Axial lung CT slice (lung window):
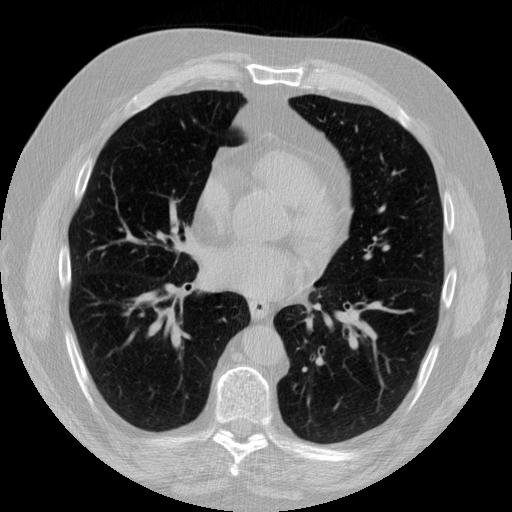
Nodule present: no